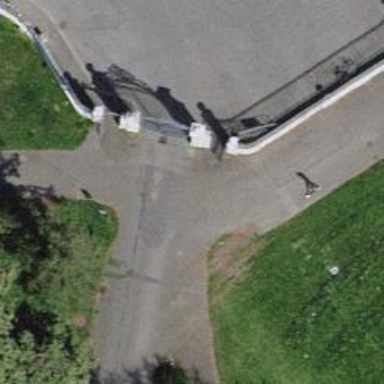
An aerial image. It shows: Entrance with barrier.